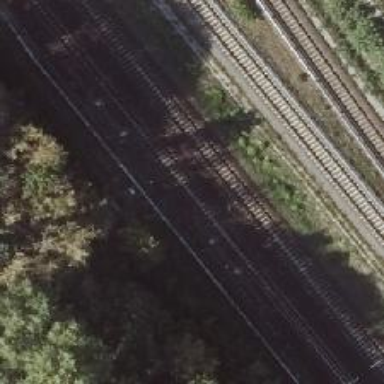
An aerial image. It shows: Railway switch with the turnout pointing to the right.